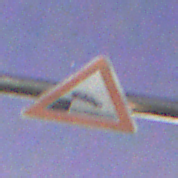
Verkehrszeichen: Ufer
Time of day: Night
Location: Outdoor (Suburban)
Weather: PartlyCloudy
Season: NotSpecified
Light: Artificial